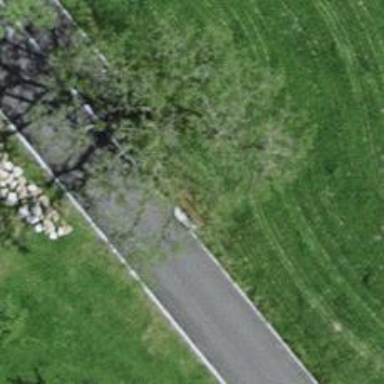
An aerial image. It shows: Brown bench.